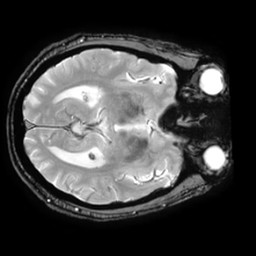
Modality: T2starw
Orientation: axial
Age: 63
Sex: male
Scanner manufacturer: ge
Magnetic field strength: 3 T
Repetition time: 0.65 s
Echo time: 0.02 s